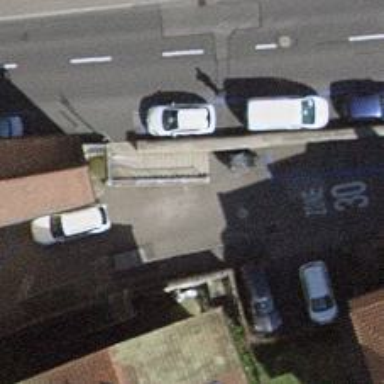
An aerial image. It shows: Grit bin.